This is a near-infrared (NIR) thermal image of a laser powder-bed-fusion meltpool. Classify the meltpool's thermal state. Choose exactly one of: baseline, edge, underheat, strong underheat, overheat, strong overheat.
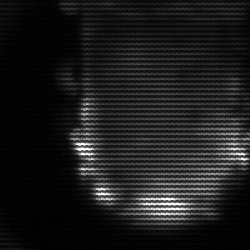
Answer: baseline